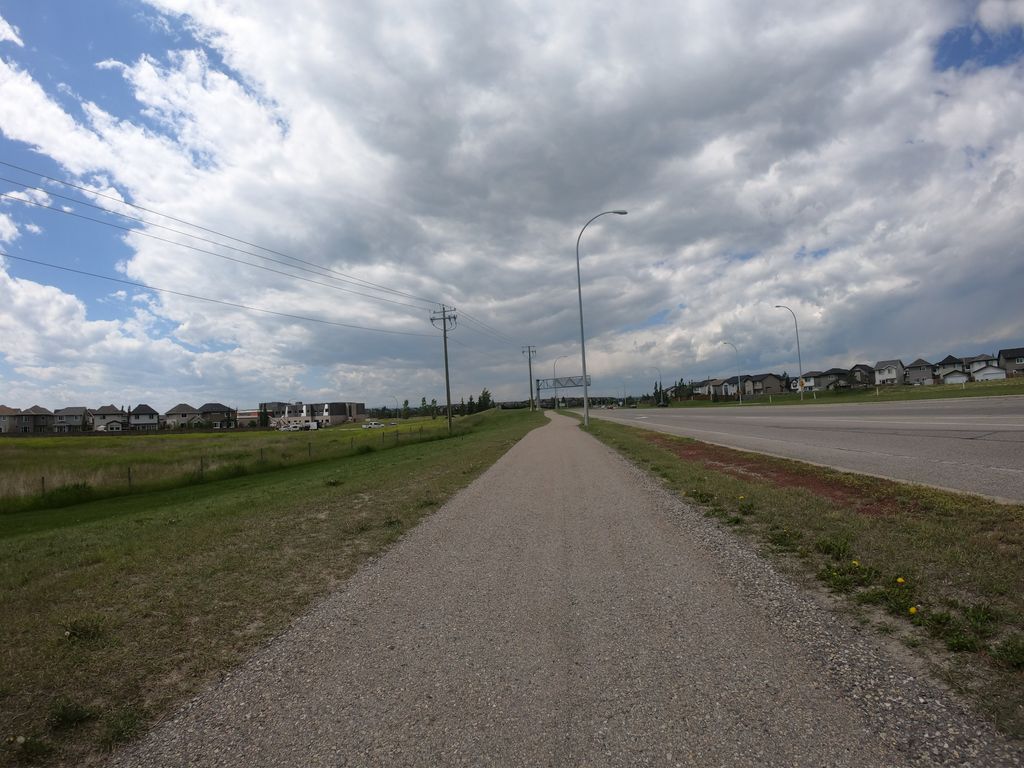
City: calgary